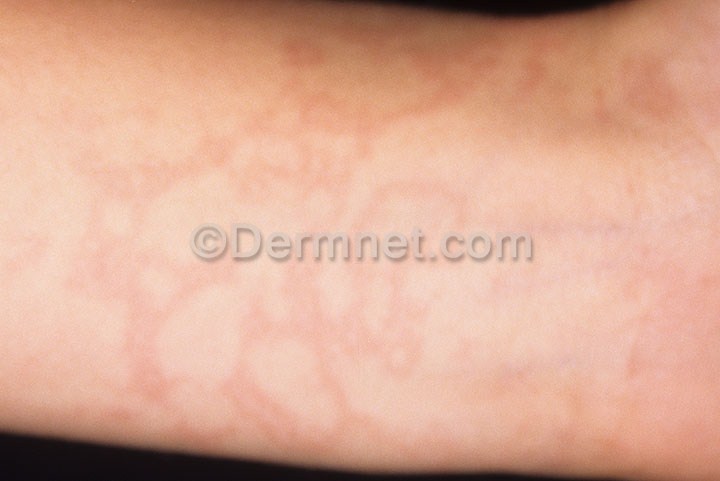
Disease: Exanthems and Drug Eruptions